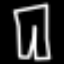
Label: pants